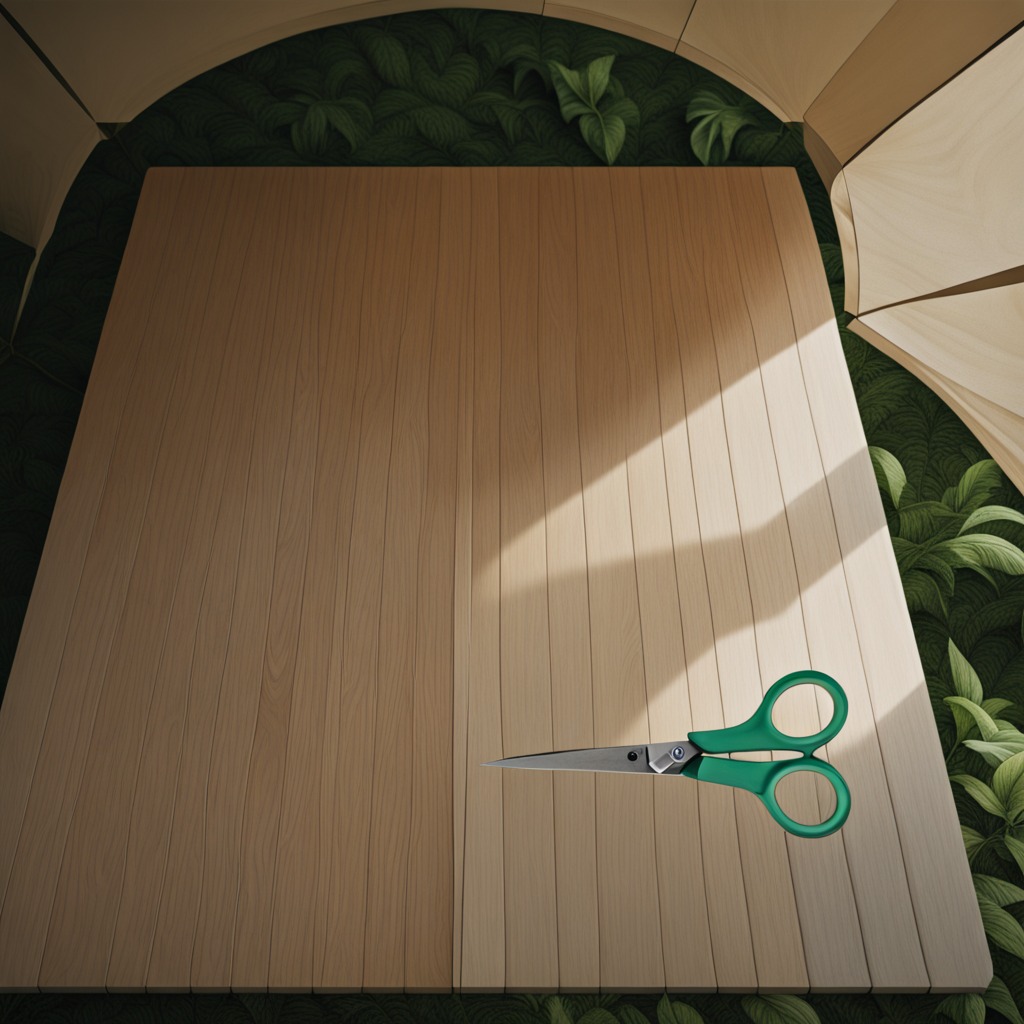
A scissor is lying on a wooden table inside a jungle field workshop tent.